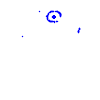
Particle: proton